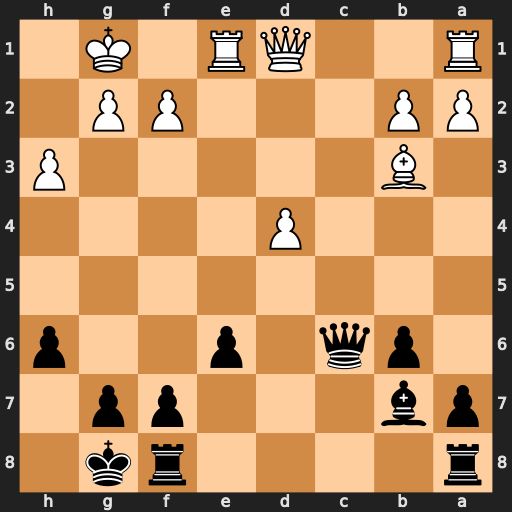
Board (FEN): r4rk1/pb3pp1/1pq1p2p/8/3P4/1B5P/PP3PP1/R2QR1K1
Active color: b
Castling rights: -
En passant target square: -
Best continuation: Qxg2#